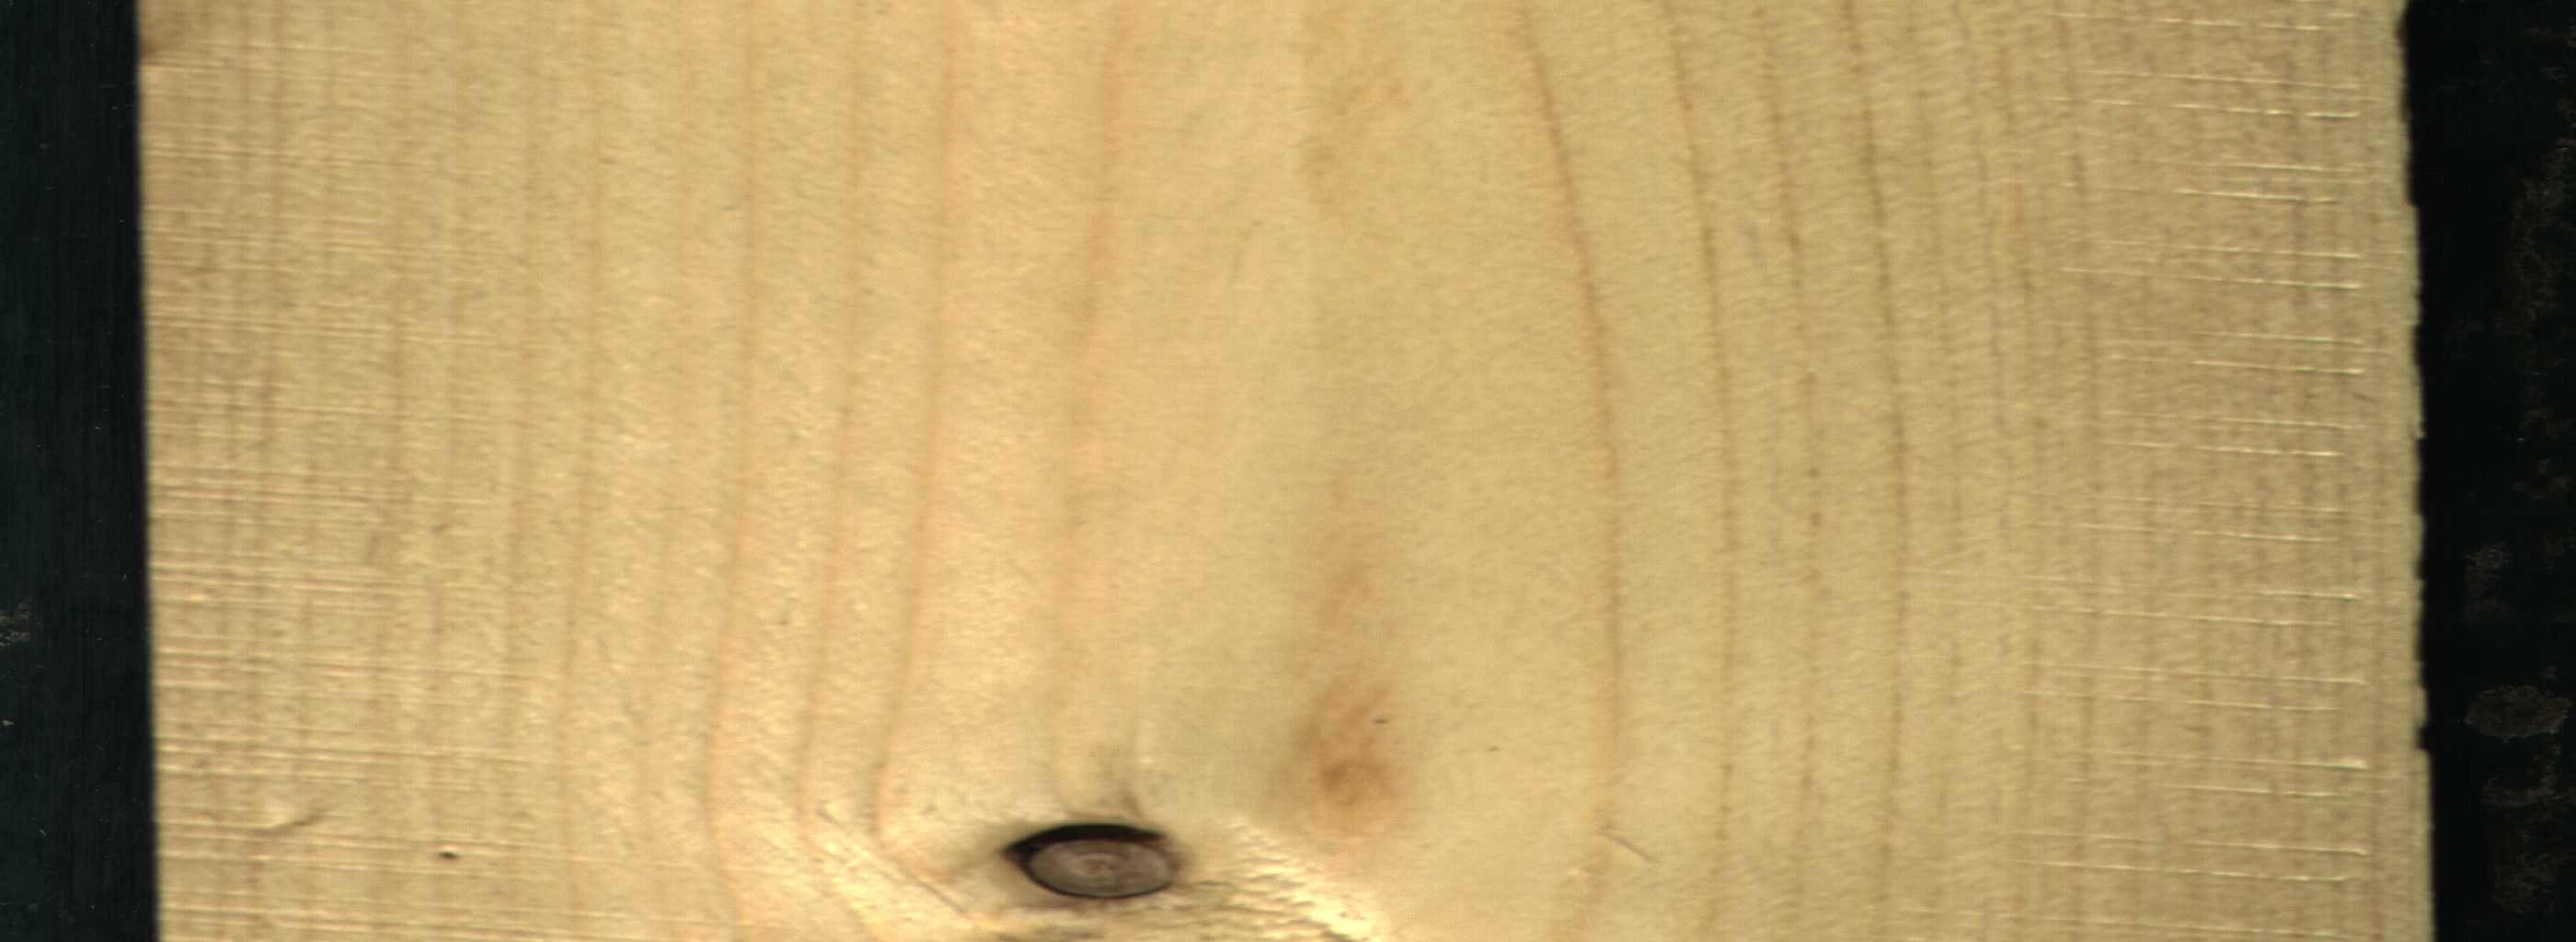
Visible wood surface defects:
Dead_Knot